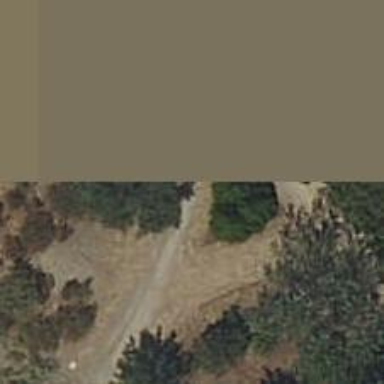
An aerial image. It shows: Dirt track road.